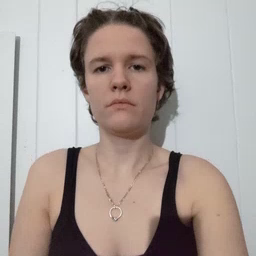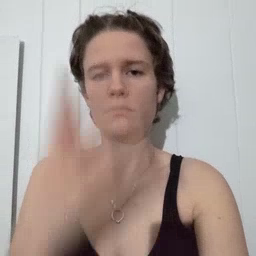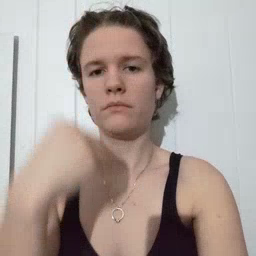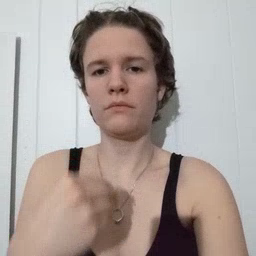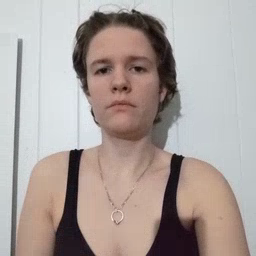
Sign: sleepy